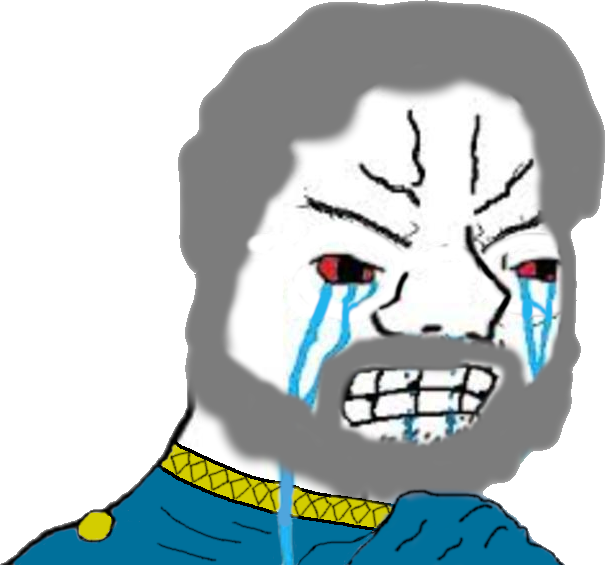
Label: 5_Zoomer